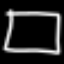
Label: square